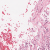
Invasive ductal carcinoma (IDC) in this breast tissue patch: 1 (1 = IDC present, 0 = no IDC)